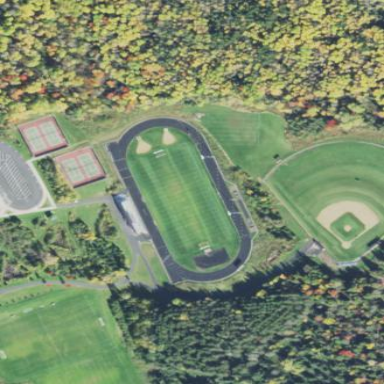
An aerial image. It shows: American football pitch.